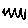
Label: zigzag